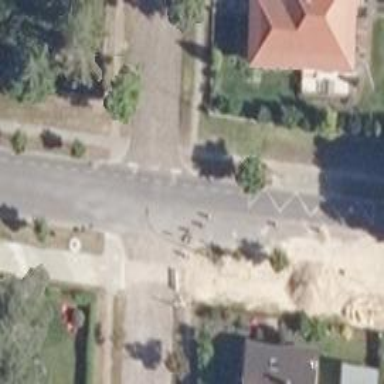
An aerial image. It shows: Residential road with sidewalks on both sides.